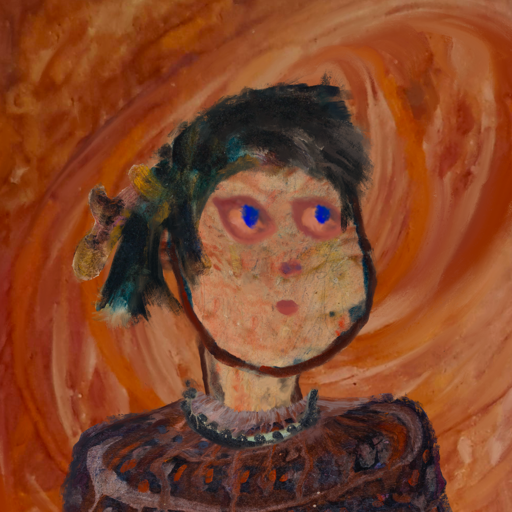
Background: Pious_Lady, Head And Neck Side: Orphan, Face Side: Mother_And_Son_Mother, Bust: Hypocrite, Hair Side: Pipe, Head Accessory: Blank, Second Necklace: Blank, Necklace: Childish, Baby: Blank